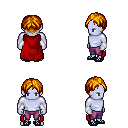
a pixel art fantasy rpg character, male body template, dark elf, purple skin, red cape, magenta pants, dark blonde parted hairstyle, white cloth bracers, ghillies, four views (front, back, left, right), 2x2 character sprite sheet, small pixel art, hard edges, no anti-aliasing